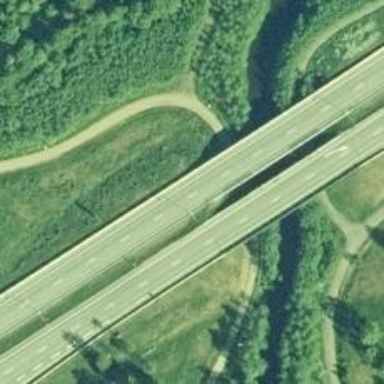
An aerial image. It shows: Bridge with asphalt surface carrying trunk highway.